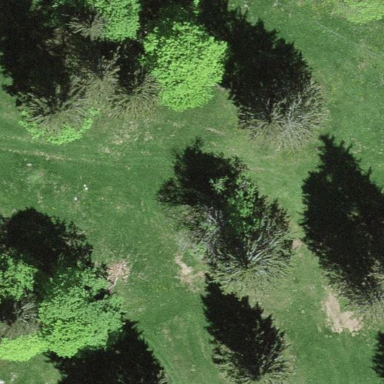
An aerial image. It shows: Serene woodland landscape.